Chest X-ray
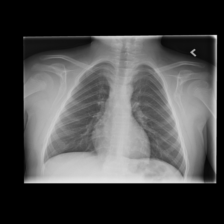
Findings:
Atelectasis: negative
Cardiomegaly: negative
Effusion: negative
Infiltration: negative
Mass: negative
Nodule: negative
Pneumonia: negative
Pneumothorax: negative
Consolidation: negative
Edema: negative
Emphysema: negative
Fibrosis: negative
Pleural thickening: negative
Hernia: negative